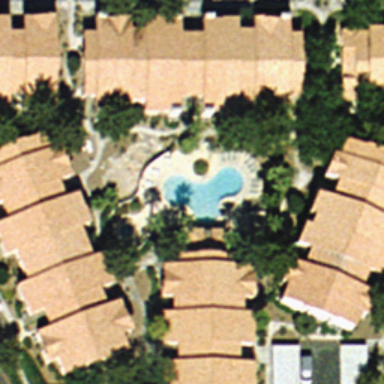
This is a dense residential area with houses and a swimming pool .